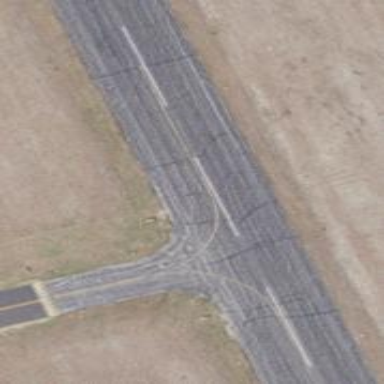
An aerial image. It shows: Image of taxiway at airport.